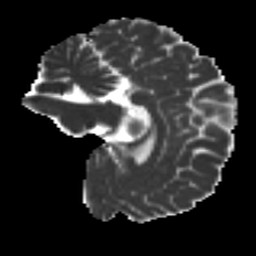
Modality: MD
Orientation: sagittal
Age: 39
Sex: male
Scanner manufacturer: ge
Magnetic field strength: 3 T
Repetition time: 7.8 s
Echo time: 0.0608 s